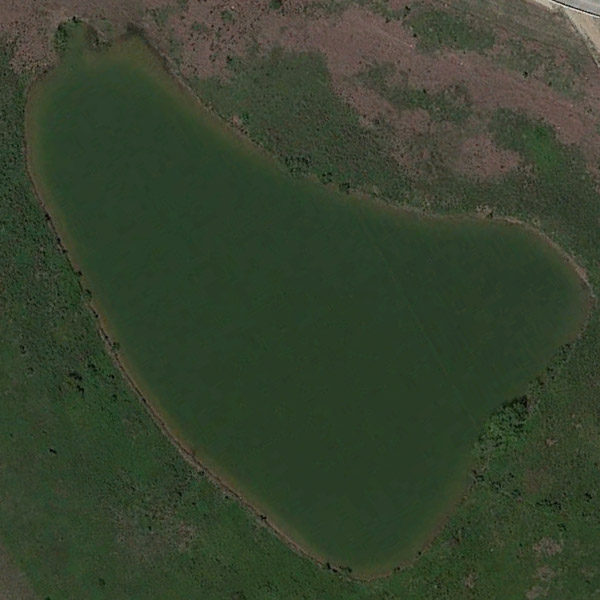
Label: Pond